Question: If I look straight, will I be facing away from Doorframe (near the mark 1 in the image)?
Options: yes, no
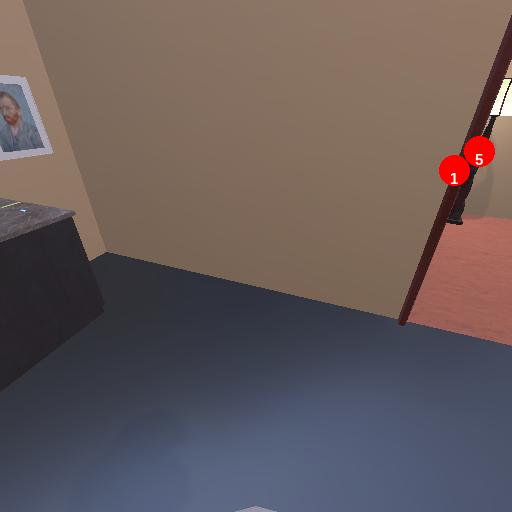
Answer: yes